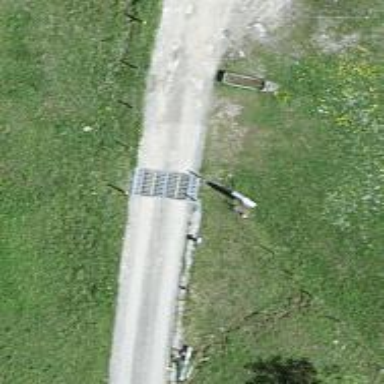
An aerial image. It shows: Cattle grid barrier.